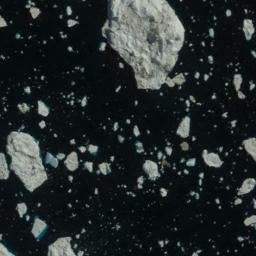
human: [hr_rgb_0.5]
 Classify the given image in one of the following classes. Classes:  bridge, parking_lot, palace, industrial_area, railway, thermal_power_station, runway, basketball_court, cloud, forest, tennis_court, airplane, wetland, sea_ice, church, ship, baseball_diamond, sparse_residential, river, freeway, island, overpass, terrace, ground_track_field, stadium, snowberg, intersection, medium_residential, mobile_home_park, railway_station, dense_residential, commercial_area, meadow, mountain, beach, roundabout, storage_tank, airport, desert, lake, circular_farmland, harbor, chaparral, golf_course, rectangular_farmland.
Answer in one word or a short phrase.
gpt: sea_ice